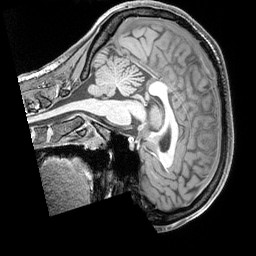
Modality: T1w
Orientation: sagittal
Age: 21
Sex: female
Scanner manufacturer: siemens
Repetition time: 2.3 s
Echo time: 0.00226 s